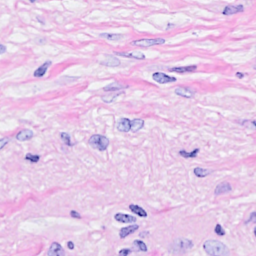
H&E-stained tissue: Breast